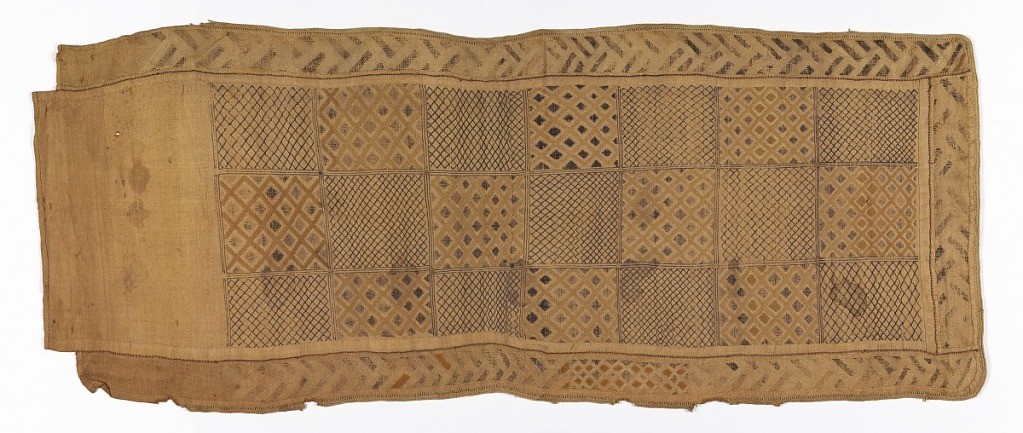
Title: Overskirt
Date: late 19th century
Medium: raffia, hemp Technique: embroidered with buttonhole and pile stitches on plain weave
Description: Center field of large squares of diamonds and trellis patterns in dark brown and natural pile embroidery. Wide border with interlacing pattern on three sides, edged with buttonhole embroidery in hemp cord.